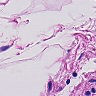
Metastatic tissue present: no